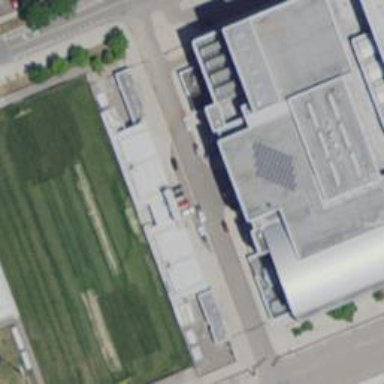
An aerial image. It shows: Grandstand building.